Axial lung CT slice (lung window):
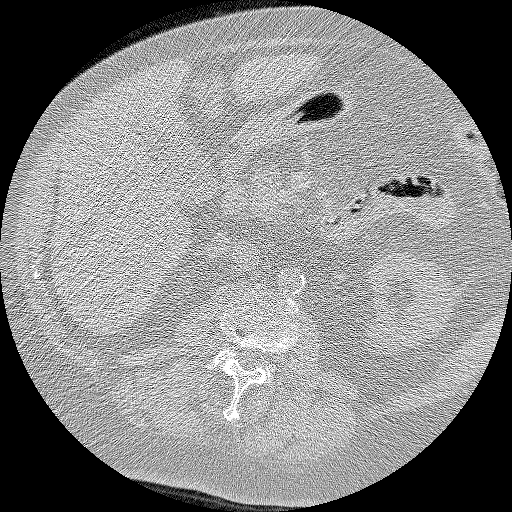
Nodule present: no